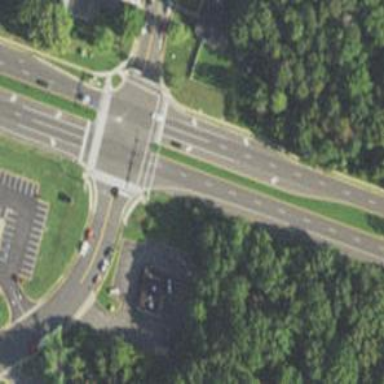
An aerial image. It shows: Marked crossing on the road.